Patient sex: F
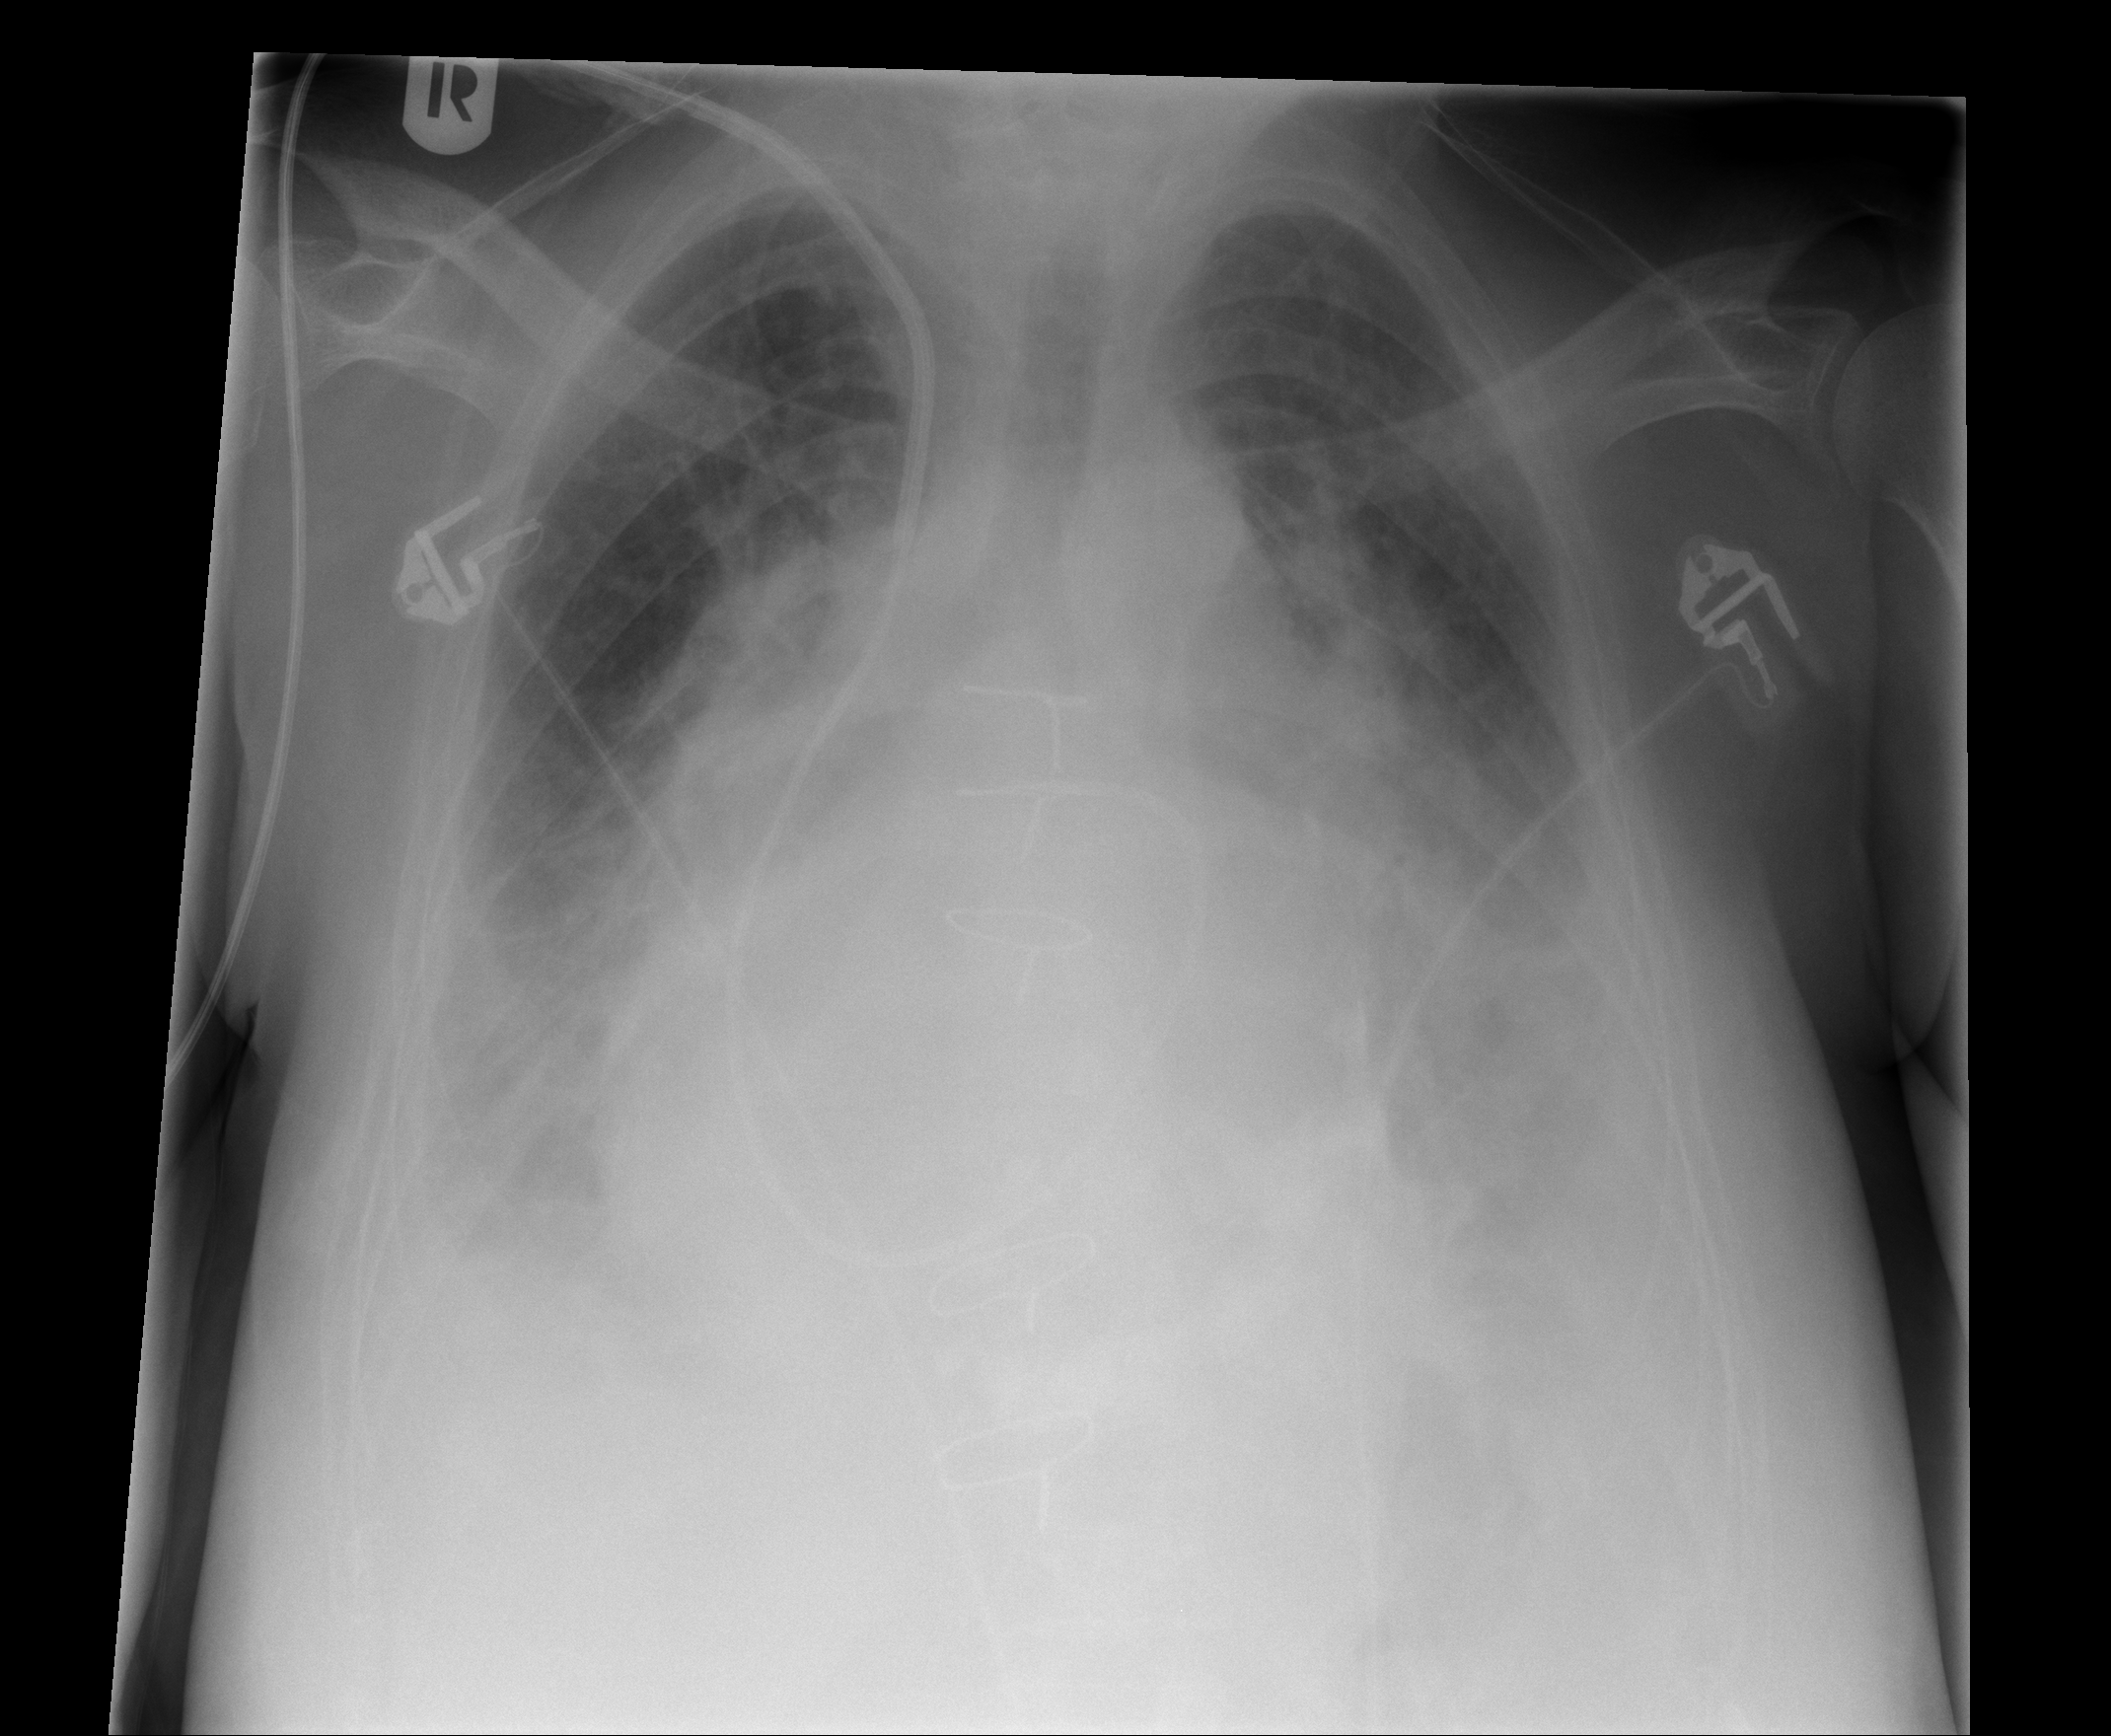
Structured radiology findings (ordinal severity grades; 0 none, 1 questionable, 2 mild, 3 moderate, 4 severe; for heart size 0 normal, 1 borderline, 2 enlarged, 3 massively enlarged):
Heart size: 3
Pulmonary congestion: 2
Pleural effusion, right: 2
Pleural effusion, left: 2
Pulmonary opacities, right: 0
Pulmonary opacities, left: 1
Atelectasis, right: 2
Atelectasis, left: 2